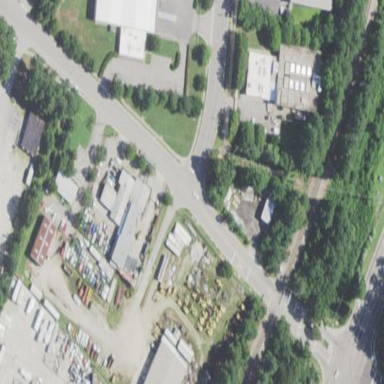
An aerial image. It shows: Commercial area.